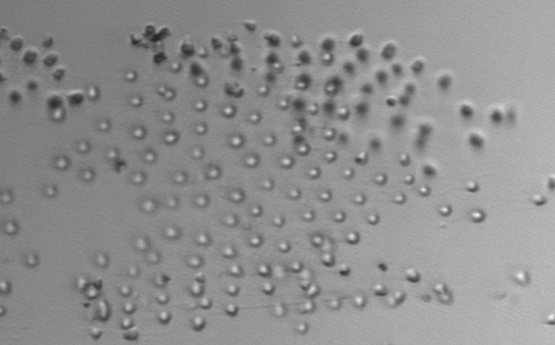
Label: Parvicorbicula_socialis